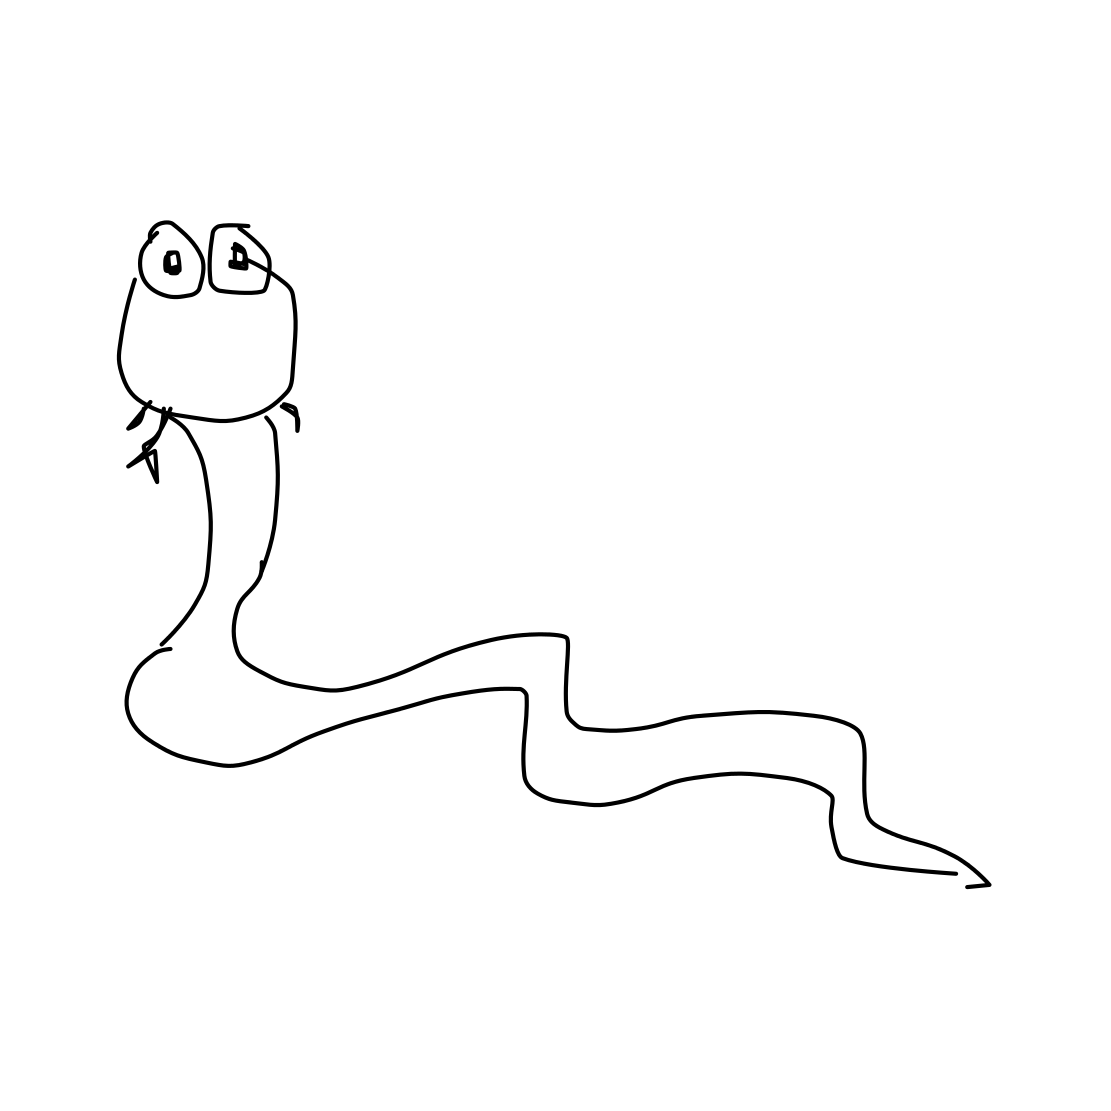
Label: snake